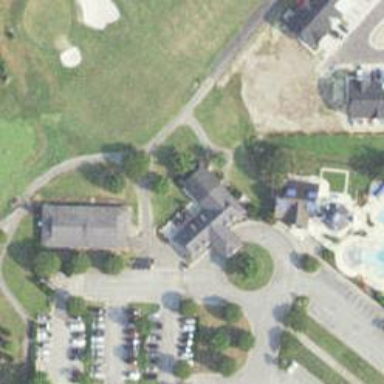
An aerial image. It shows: Path for golf carts.